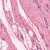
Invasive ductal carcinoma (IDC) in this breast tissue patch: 0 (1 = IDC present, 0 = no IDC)